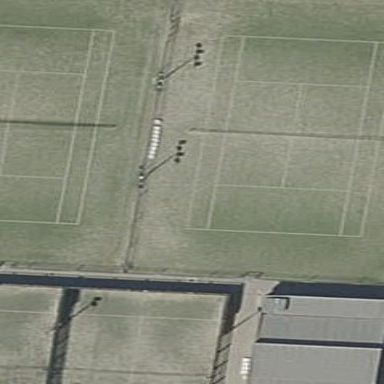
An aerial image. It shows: Tennis court on pitch.